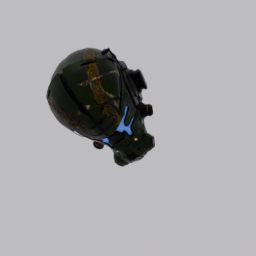
Label: people